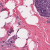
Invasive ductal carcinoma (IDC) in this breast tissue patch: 1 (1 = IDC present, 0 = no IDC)